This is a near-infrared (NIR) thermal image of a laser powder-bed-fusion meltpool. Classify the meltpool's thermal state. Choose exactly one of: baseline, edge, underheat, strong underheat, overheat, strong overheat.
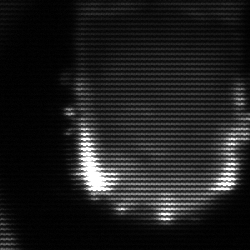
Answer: baseline